Question: I have an Excel table with 2 columns for Created Date and Closed Date. I'm trying to get a count of records within a certain range of lifetime values (lifetime = # days between Created and Closed Date). So for example, how many records have a lifetime of 40+ days.
I can't modify the table to add new columns (I'm trying to do my calculation off in a separate sheet without modifying the main sheet with the data).
What I tried to do is this:
'''
=COUNTIF(DATEDIF(MyTable[CreatedDate], MyTable[ClosedDate], "d"), "> 40")
'''
That formula doesn't work, I believe for a couple of reasons: You can't pass ranges to DATEDIF, also DATEDIF returns a discrete value but COUNTIF expects a range.
It appears that what I'm trying to do obviously doesn't work on Ranges. Is there a way to do a DATEDIF between two Ranges, that then returns a new Range so that I can COUNTIF it? Or some other way to accomplish my goal?
Some Sample Data (Lifetime is not an actual column in my table, just included here for convenience):
'''
Created Date Closed Date Lifetime
9/20/2012 10/19/2012 29
9/20/2012 10/27/2012 37
9/20/2012 12/26/2012 97
9/20/2012 10/23/2012 33
9/20/2012 11/23/2012 64
10/19/2012 12/14/2012 56
'''
Note: Every record will have a valid Created and Closed Date.
UPDATE: @pnuts suggested a formula that may or may not work:
'''
=COUNTIF(MyTable[ClosedDate], ">"&MyTable[CreatedDate]+40)
'''
I'm not sure exactly what's going on, but depending on what cells in my worksheet I put that formula in I get different results. Here's a screenshot, every cell has an identical formula as shown in the formula bar.

If anybody wants to try it out in my sample Excel file, you can grab it here: <URL>
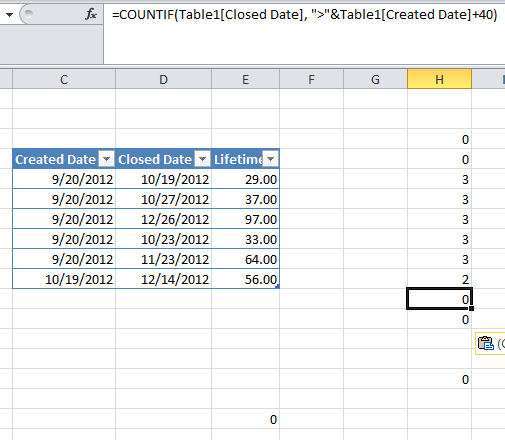
Answer: Note that @pnuts' formula works if you use it as an array formula, i.e. if you use ++.
A non-array formula you can use is:
'''
=SUMPRODUCT(((Table1[Closed Date]-Table1[Created Date])>40)*1)
'''
'Table1[Closed Date]-Table1[Created Date]' is the difference between dates and when you put '>40' after it, you will get a series of boolean (True/False) and the '*1' at the end converts the True to 1 and the False to 0. 'SUMPRODUCT' adds them all up.